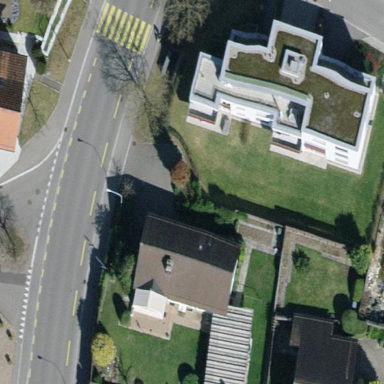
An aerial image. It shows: Building with tile roof.